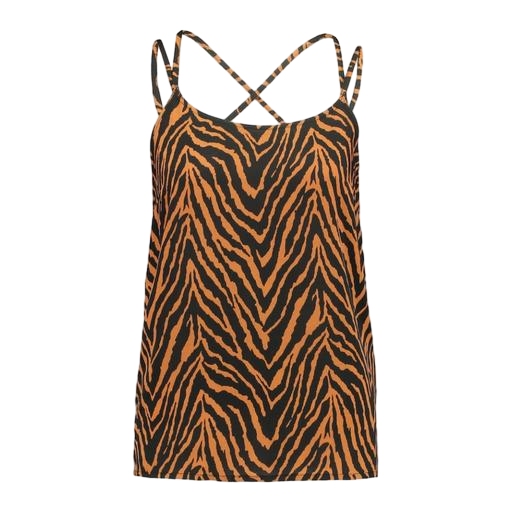
sleeveless tiger print, print strappy tank top, animal print spaghetti strap shirt, white background